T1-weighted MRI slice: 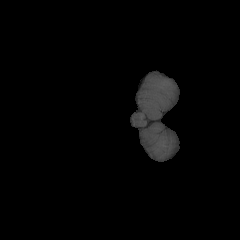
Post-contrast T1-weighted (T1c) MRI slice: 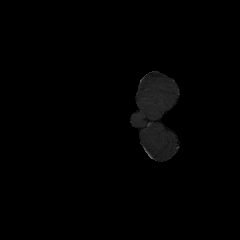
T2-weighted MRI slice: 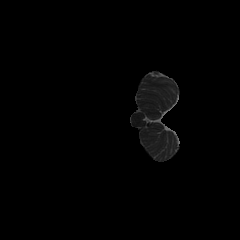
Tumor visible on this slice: no